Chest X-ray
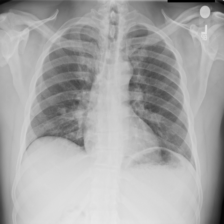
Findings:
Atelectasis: negative
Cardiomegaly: negative
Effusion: negative
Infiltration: negative
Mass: negative
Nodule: negative
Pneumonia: negative
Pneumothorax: negative
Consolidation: negative
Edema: negative
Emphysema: negative
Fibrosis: negative
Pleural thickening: negative
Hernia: negative